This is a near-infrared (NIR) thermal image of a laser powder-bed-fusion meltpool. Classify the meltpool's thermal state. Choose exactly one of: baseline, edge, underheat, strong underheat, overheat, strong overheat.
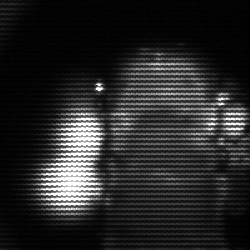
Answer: strong underheat